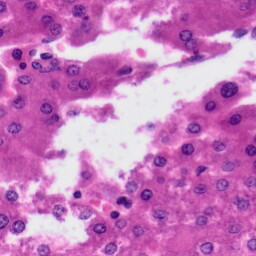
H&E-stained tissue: Liver